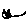
Label: cat